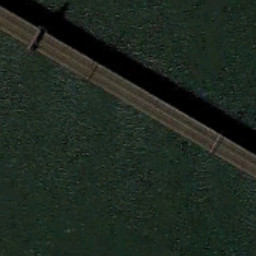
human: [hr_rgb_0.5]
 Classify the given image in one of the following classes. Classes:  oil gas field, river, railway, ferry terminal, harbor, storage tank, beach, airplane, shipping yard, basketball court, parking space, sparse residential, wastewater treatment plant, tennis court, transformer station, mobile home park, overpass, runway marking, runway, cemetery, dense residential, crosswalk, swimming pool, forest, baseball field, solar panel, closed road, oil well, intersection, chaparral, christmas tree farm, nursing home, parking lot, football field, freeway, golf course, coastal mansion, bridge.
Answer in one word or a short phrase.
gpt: bridge